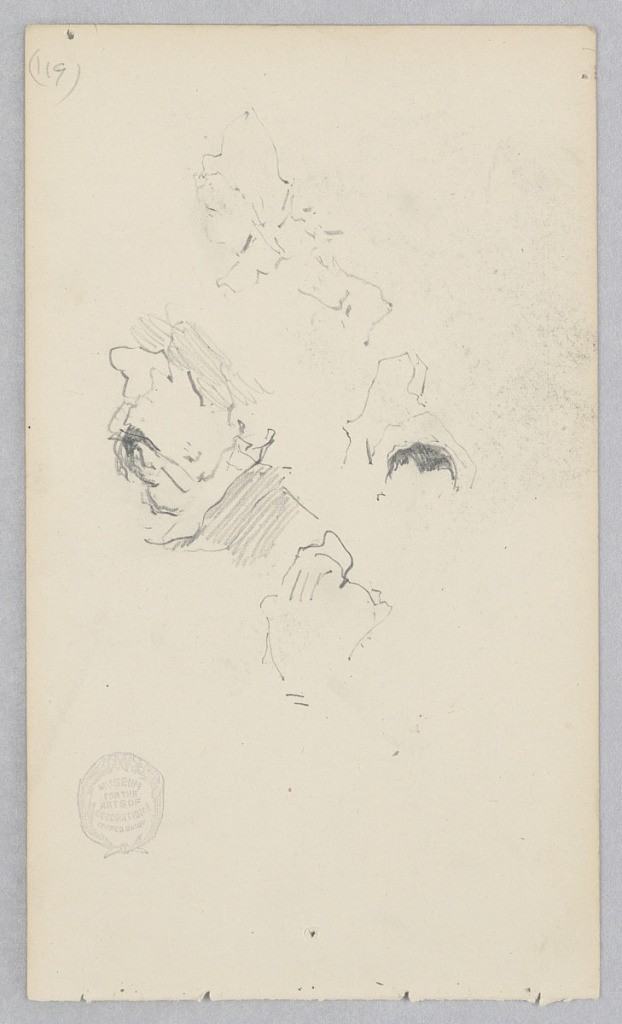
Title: Girl
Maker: Robert Frederick Blum, American, 1857–1903
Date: n.d.
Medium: Graphite on wove paper
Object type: Drawing
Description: Four sketches of a young female figure wearing a bonnet.